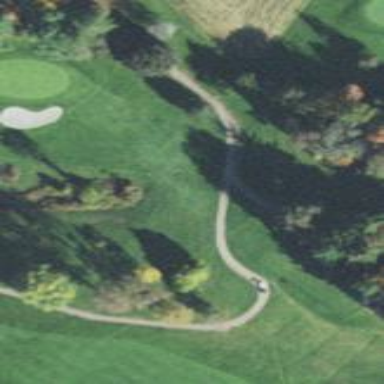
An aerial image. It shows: Golf fairway surrounded by grass.